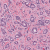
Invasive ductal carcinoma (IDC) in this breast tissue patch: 1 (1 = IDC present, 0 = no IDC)